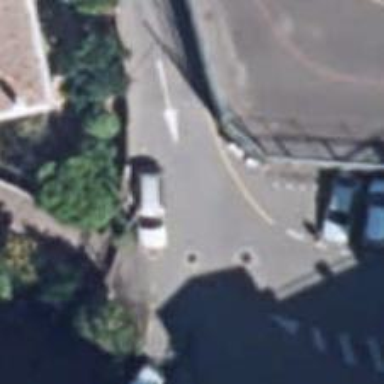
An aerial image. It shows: Traffic hump for calming the traffic.